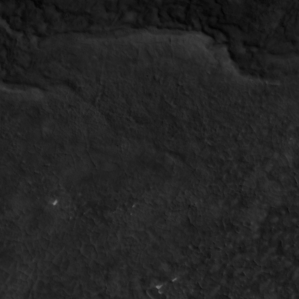
Label: non_frost